Question: I bought a new iMac 27 inch and one of the first things I did was installing my text editor of choice, Sublime Text. After a bit of writing code I noticed that the indentation with tabs is to wide. In the bottom left corner it says 'Tab Size: 4' but in fact one tab is as wide as 12 spaces. When changing the setting to 'Tab Size: 2' one tab is as wide as 6 spaces.
Could it be that Sublime multiplies the length of one tab with 3 because of the large resolution (2560 x 1440)? Does anybody know how to fix this issue?
I use the 'Ubuntu Mono' font with 16px font size. When setting the option 'Indent Using Spaces' everything works as expected. Here an image of the current situation with 'Tab Size: 4'.

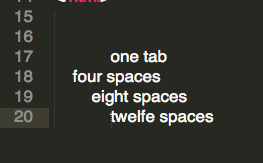
Answer: Sublime works fine on my iMac, so the screen resolution isn't the issue. Instead, I would suspect that you are using a proportional font instead of a fixed-width one. A likely cause of this is lacking the specified font on your new system - I use a <URL> with Sublime, and so need to install it on new computers before everything looks right to me.
With a proportional font, spaces tend to be rather small, especially when compared to "large" characters like D, W, e, s, etc., that take up a proportionally larger amount of horizontal space (hence the name proportional font). Additionally, a tab character may be calculated by Sublime to be a certain size as a function of the pixel size of the font, and so may bear no relation to the actual number of space characters it takes to equal the size of the tabstop. I know that in programs such as MS Word, tabstops are set in fractions of an inch (or cm, or pica, or whatever), and have no relation to the type or size of font being used.
All this is simplified with fixed-width fonts. All characters (even Unicode ones) take up the same horizontal width. Sublime calculates the width of tabs using the standard character width, so everything is consistent.
All that being said, how to fix your problem? The easiest way to determine if this actually the problem is to set your '"font_face"' setting to Menlo, an Apple-designed fixed-width font that's been on all their systems since the early days of the Macintosh. If your code goes back to looking like normal, that was the issue. You can then search for whichever font you were using before, if you like, or take a look at my favorite font, linked above, or just keep using Menlo if you're not too picky.
Good luck!